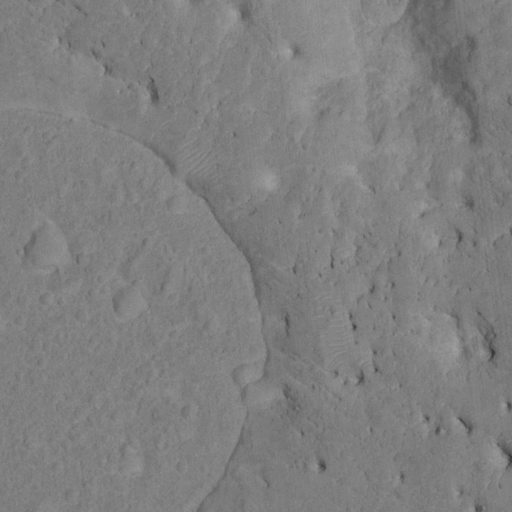
Classes present: Background